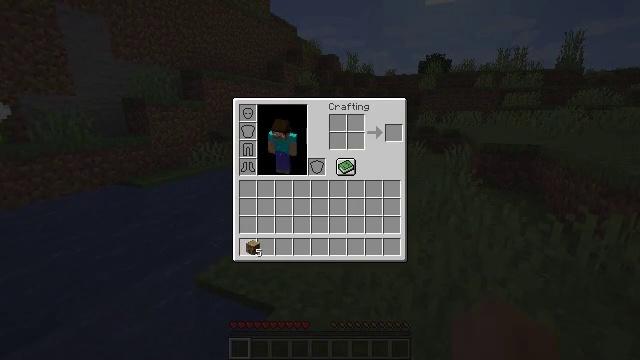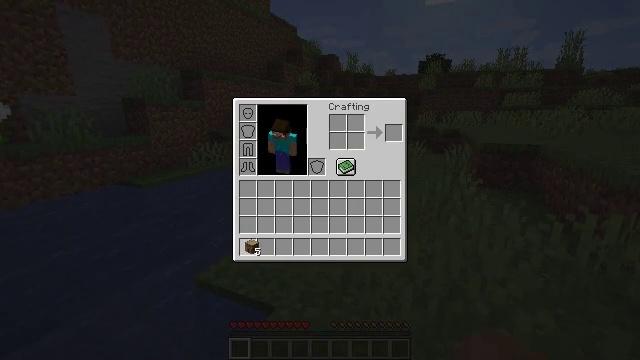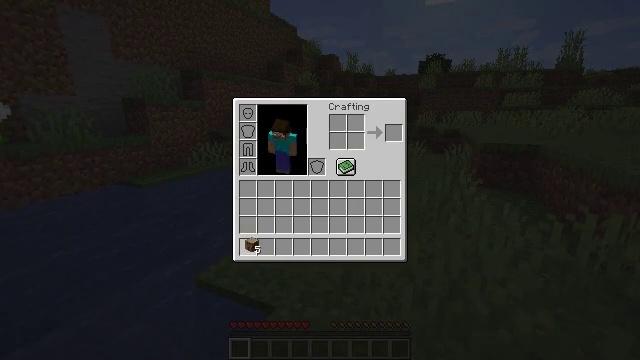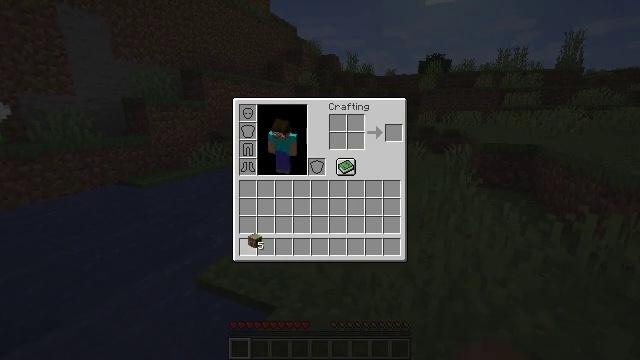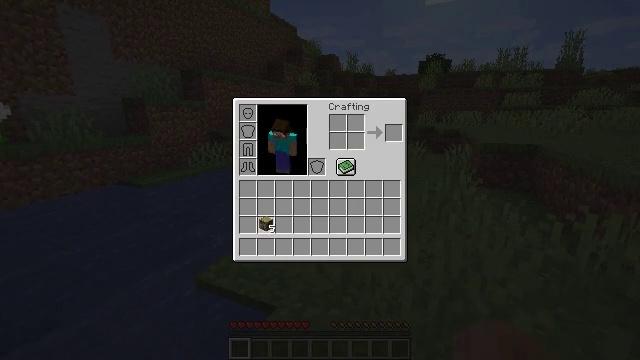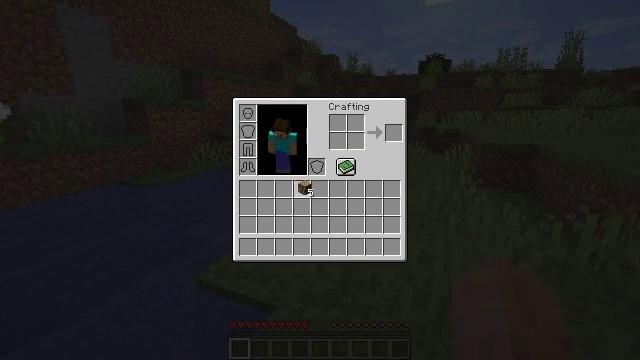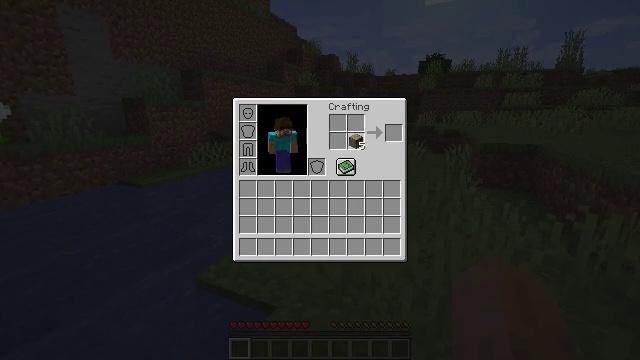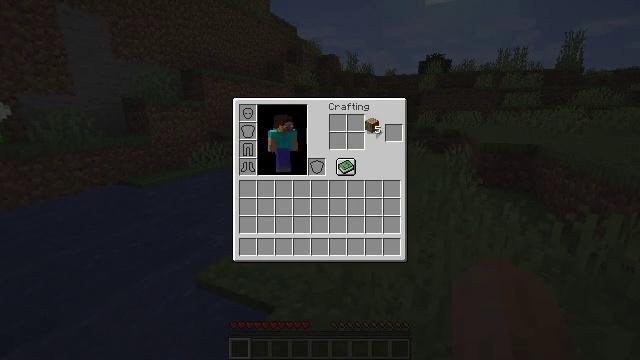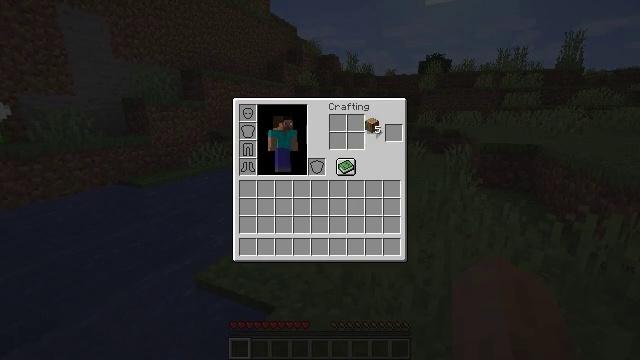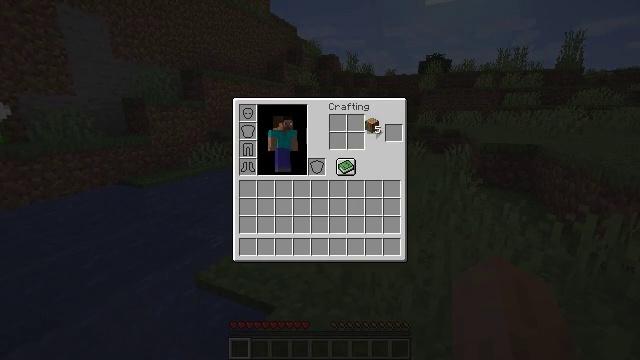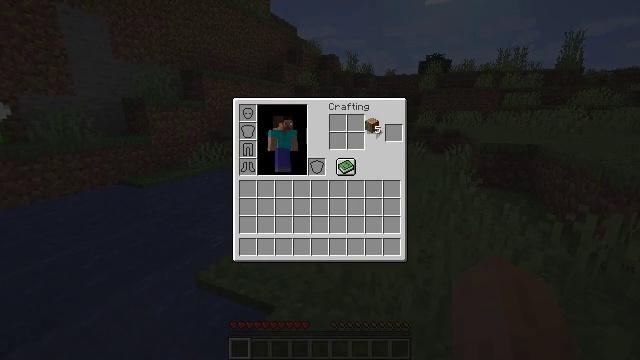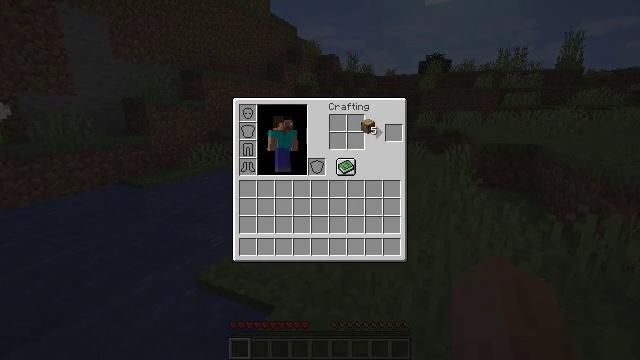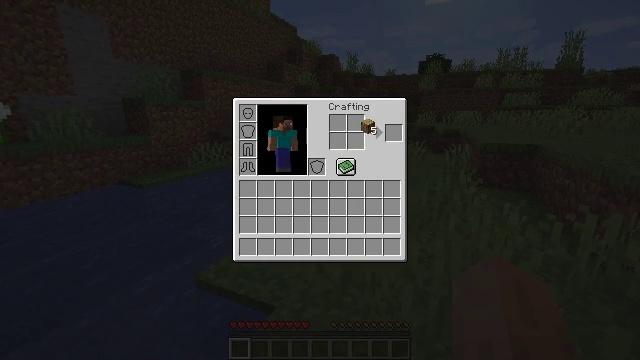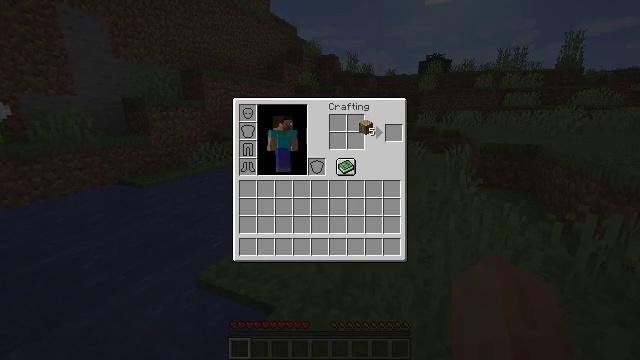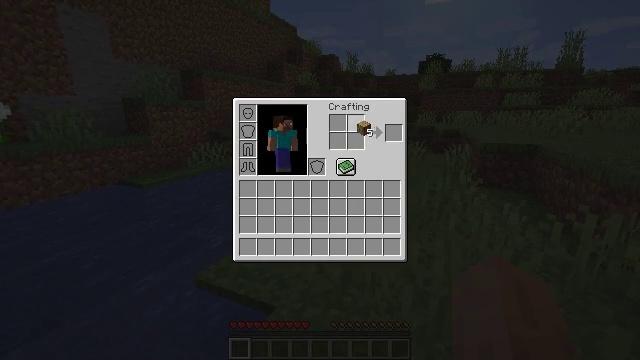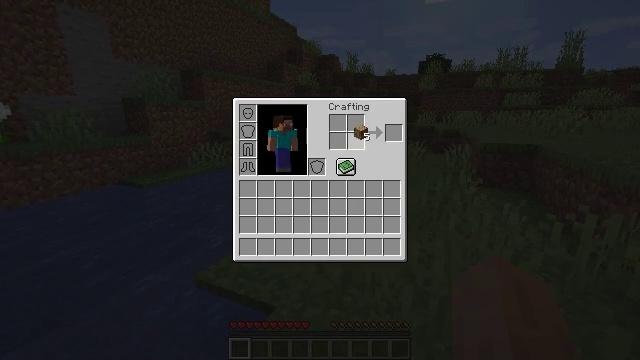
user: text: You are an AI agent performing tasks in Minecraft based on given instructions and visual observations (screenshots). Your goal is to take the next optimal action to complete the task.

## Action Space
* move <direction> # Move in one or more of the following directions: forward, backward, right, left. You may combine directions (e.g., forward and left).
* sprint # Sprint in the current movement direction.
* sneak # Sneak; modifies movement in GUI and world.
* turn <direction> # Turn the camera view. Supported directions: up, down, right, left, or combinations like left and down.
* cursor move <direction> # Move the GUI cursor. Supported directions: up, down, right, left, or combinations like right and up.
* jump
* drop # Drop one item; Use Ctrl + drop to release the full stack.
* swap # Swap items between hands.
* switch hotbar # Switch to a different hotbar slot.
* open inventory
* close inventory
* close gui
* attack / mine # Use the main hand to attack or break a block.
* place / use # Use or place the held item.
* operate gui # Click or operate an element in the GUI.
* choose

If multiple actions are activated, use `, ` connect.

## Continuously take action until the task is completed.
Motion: motion action
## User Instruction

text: Open your inventory and craft oak planks from an oak log.
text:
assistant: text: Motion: no_op
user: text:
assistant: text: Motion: no_op
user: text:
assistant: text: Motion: no_op
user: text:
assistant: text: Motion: cursor move right and up
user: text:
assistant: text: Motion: cursor move right and up
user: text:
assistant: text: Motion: cursor move right and up
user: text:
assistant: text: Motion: cursor move right and up
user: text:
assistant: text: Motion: operate gui
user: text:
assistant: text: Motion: operate gui
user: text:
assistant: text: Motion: operate gui
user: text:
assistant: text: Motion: no_op
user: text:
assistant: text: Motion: no_op
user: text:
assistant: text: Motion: no_op
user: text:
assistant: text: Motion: no_op
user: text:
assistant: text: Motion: no_op
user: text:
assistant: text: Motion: no_op
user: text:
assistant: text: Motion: operate gui
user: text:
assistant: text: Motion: operate gui
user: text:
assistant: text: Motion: operate gui
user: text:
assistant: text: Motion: no_op
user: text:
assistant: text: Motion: no_op
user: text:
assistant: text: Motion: sneak
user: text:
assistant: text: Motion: sneak
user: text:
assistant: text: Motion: sneak, cursor move right
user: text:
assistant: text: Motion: sneak, cursor move right
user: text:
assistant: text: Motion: sneak
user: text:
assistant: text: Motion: sneak, operate gui
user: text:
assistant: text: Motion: sneak, operate gui
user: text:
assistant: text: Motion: sneak, operate gui
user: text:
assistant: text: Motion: sneak